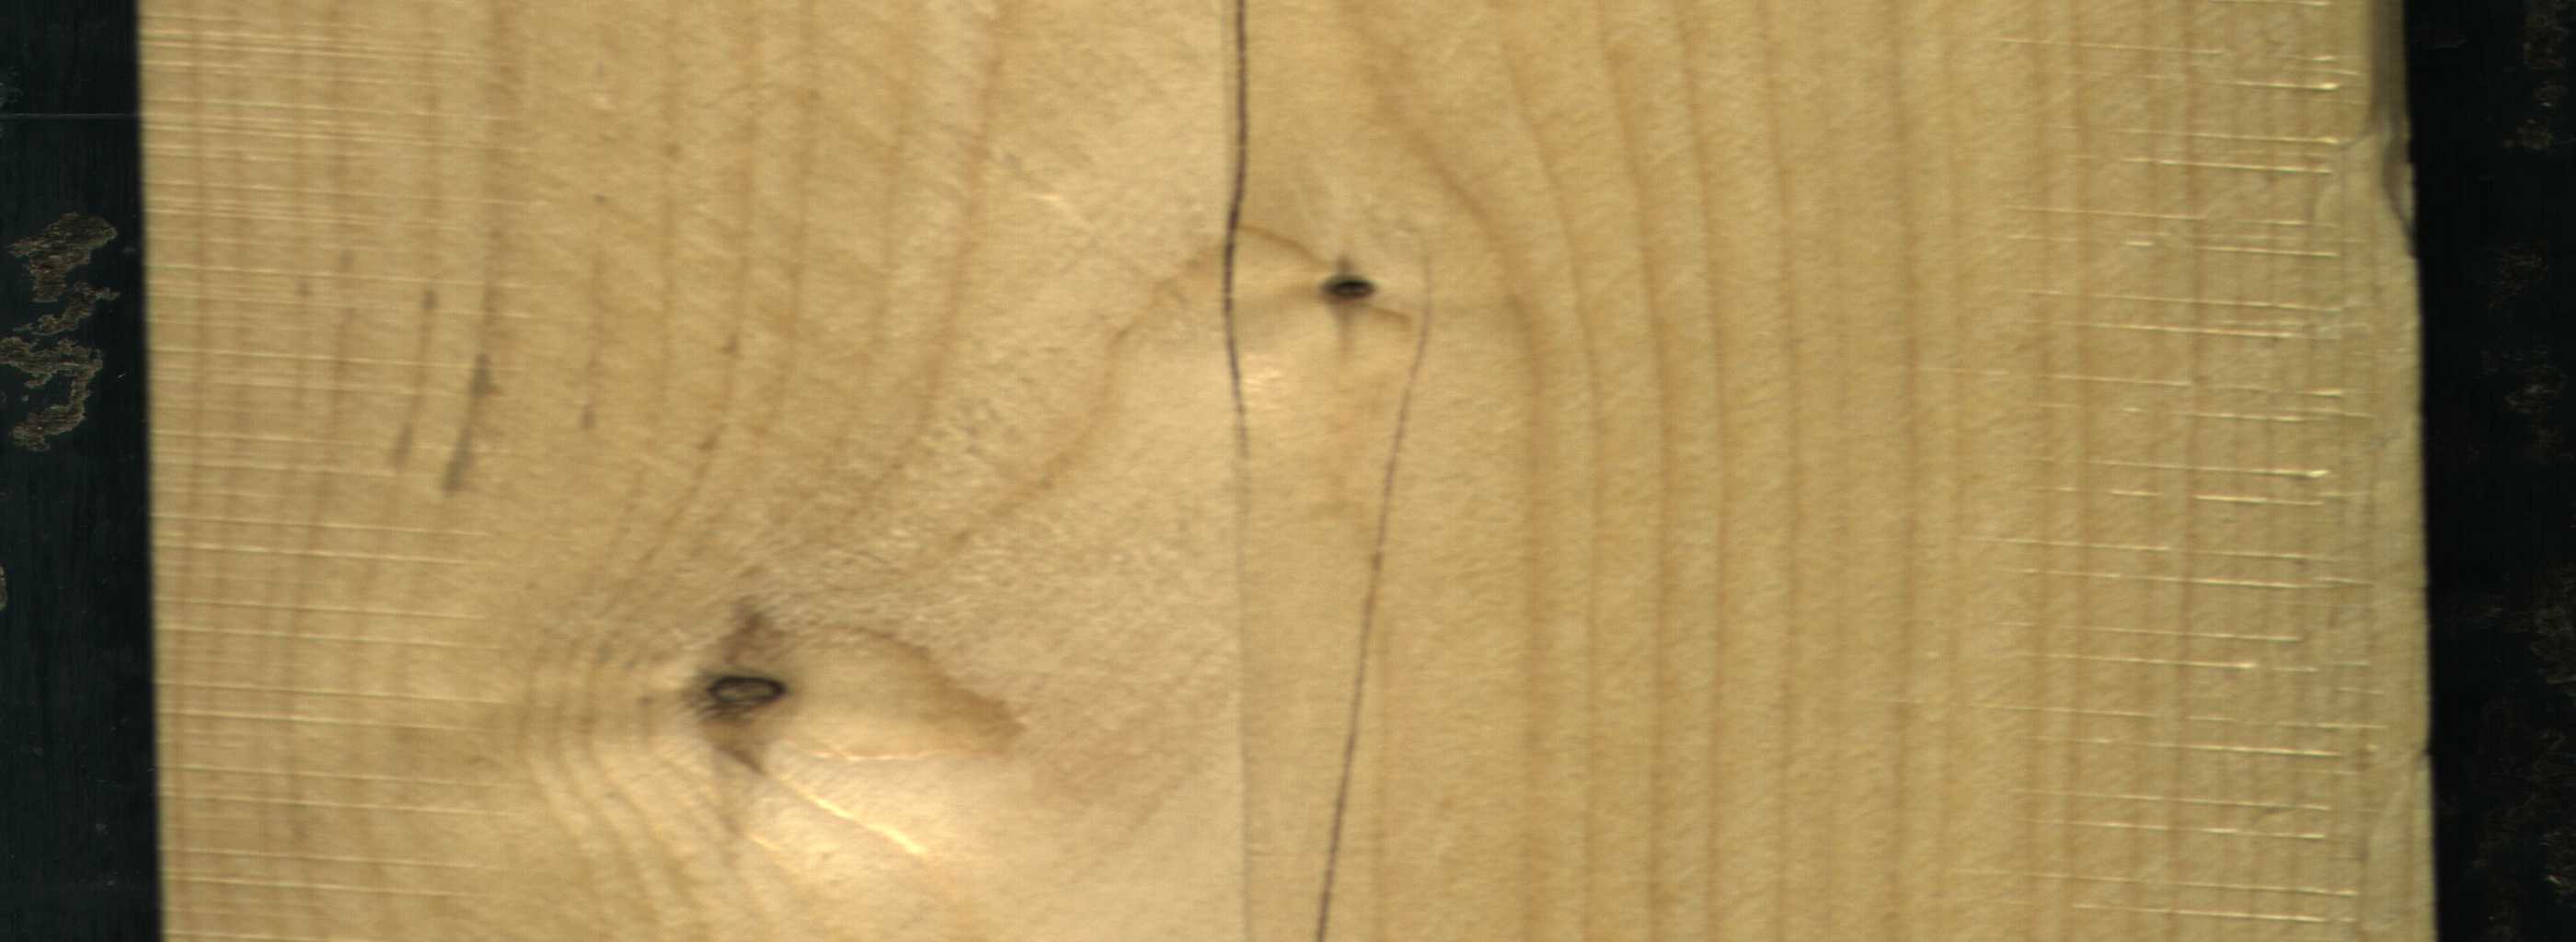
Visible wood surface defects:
Crack
Crack
Dead_Knot
Dead_Knot